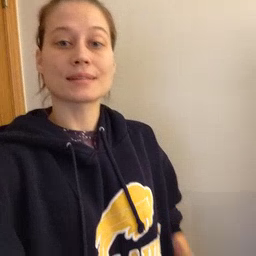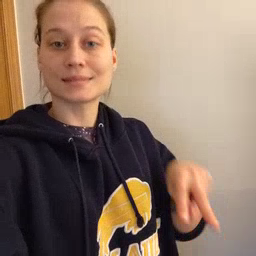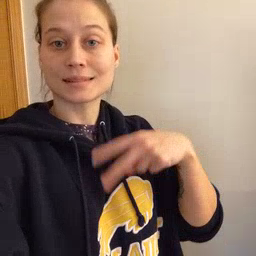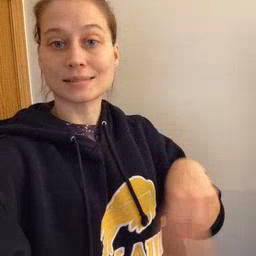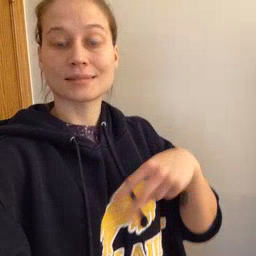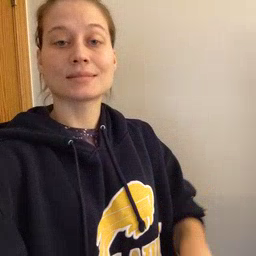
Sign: dance